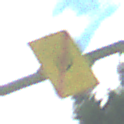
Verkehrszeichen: EndeUmleitung
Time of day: Midday
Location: Outdoor (Nature)
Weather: PartlyCloudy
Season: NotSpecified
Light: Natural